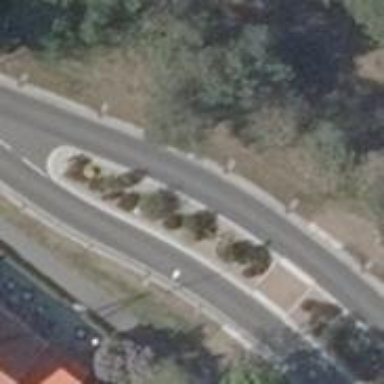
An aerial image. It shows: Chicane for traffic calming.